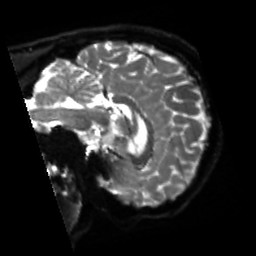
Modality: sbref
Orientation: sagittal
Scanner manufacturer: siemens
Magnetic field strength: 3 T
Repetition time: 4 s
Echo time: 0.0594 s